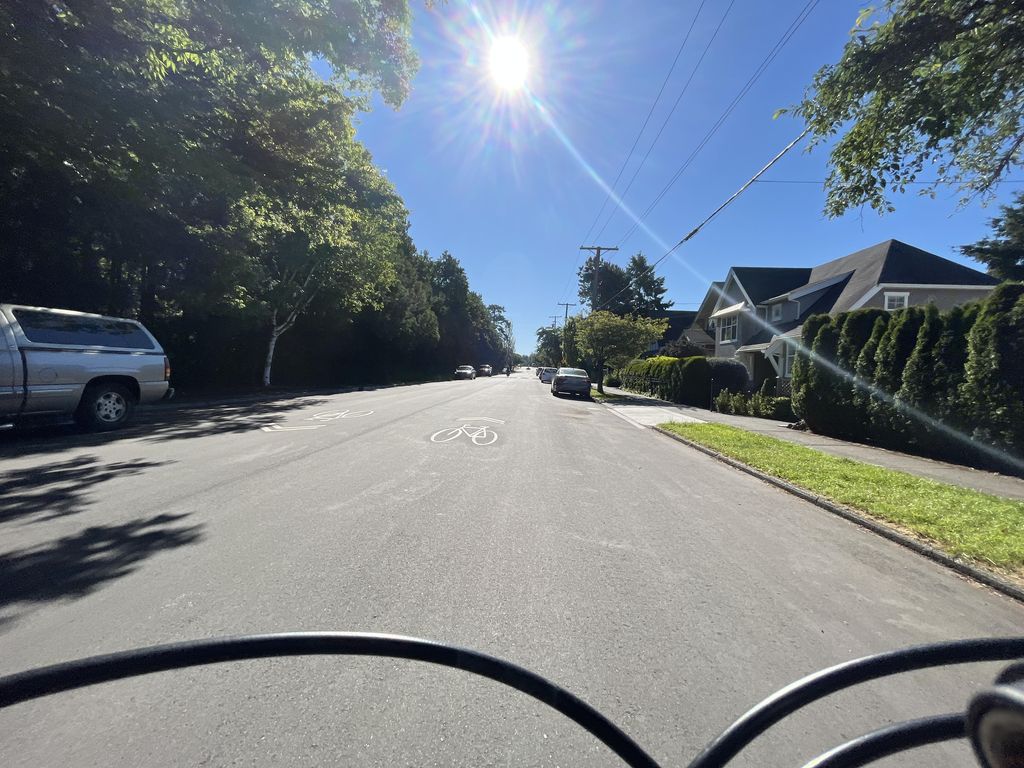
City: victoria